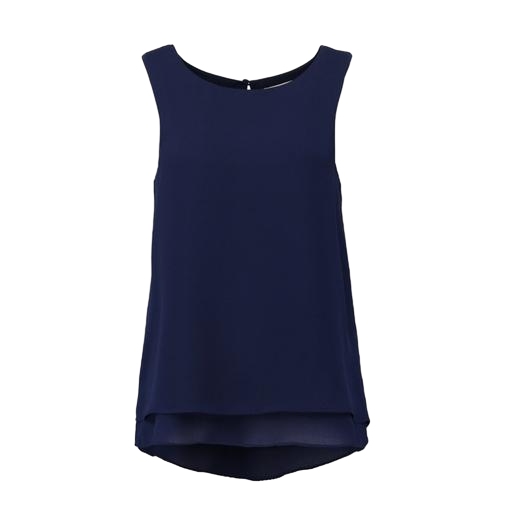
dark blue tank, blue sleeveless layered hi-lo top, dark blue tank top, white background